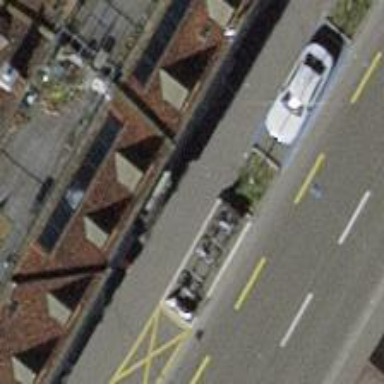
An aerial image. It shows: Bicycle parking area with stands available.